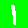
Digit: 1